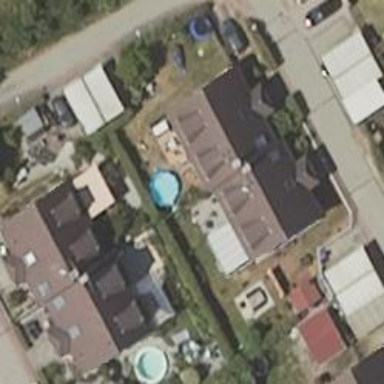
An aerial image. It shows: Residential building.